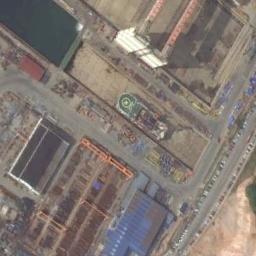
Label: industrial_area